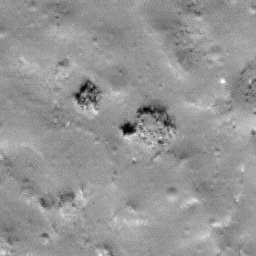
Pit: Lalande 3a
Host crater: Lalande
Host type: impact_melt
Lunar coordinates: latitude -4.532, longitude 351.489